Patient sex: M
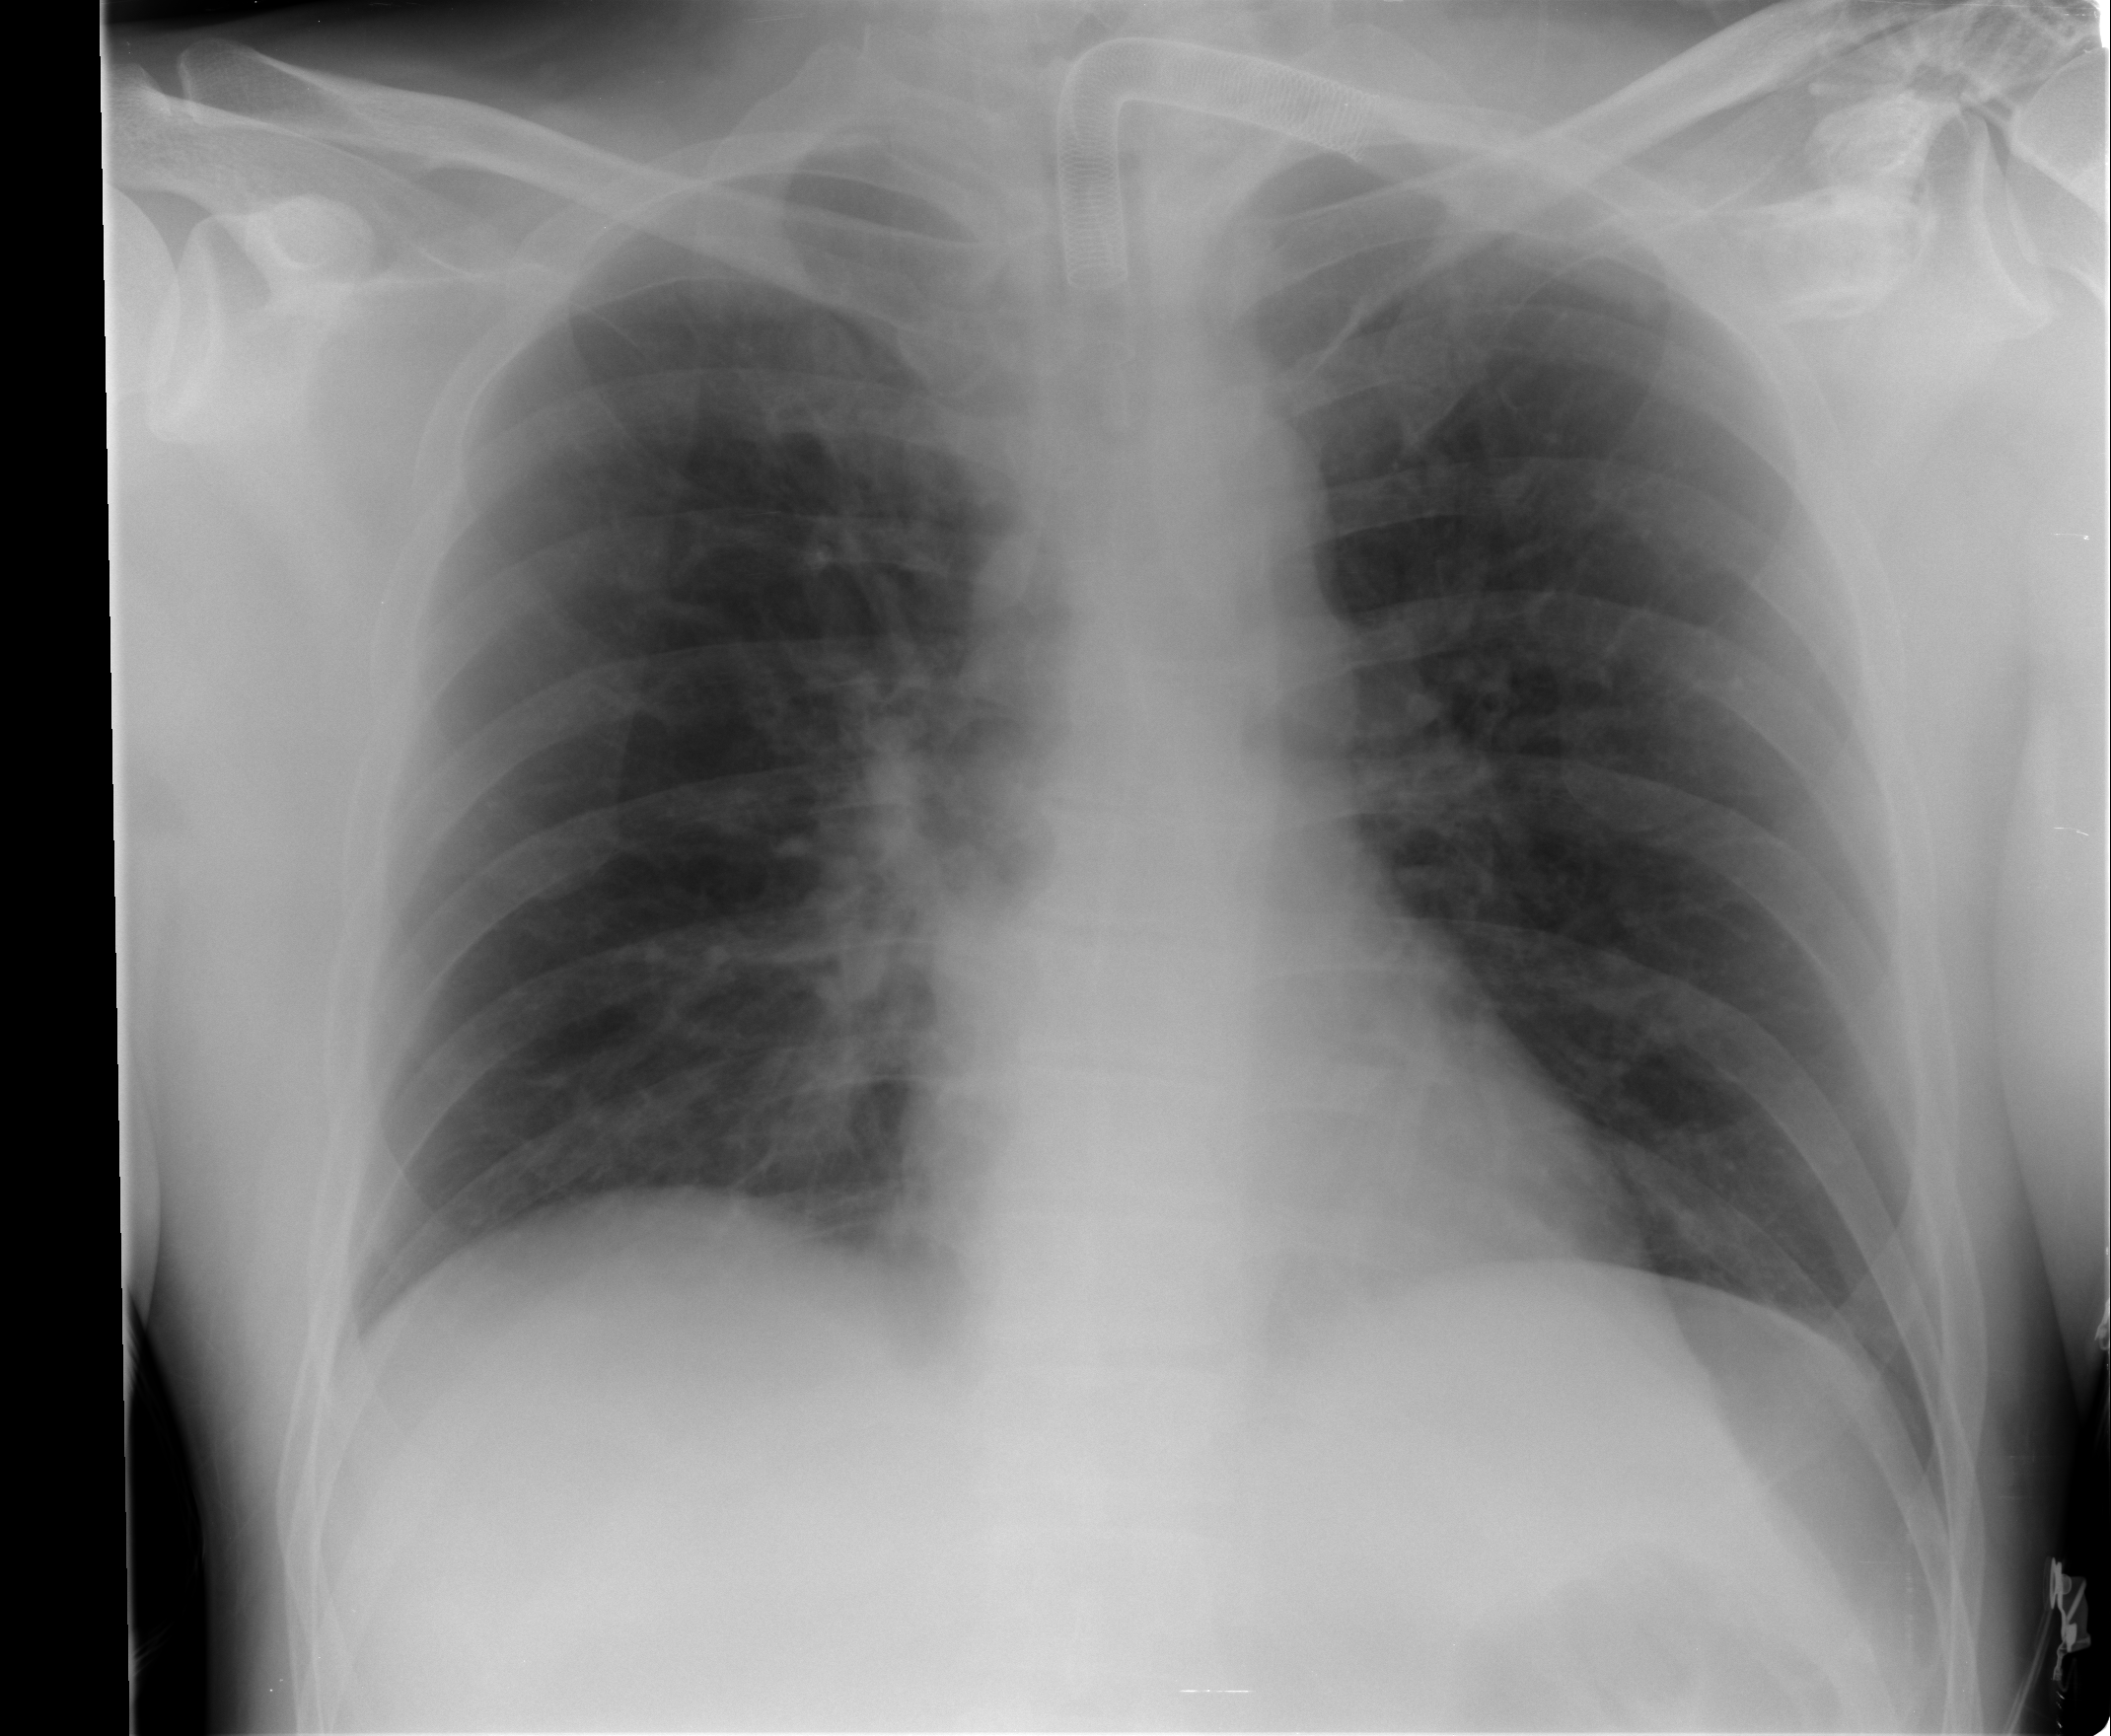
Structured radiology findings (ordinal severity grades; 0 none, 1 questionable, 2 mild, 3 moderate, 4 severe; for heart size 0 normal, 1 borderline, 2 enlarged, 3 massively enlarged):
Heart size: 0
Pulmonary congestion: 3
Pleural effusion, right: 0
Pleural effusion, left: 0
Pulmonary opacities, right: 0
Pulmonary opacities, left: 0
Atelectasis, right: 1
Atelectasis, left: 2